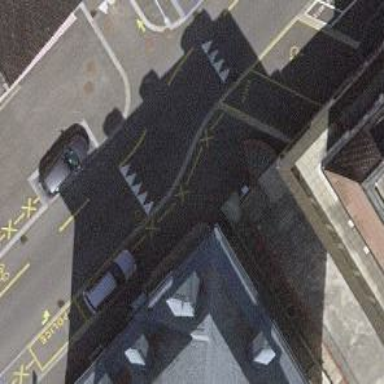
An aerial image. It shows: Set of steps on the road with ramp.